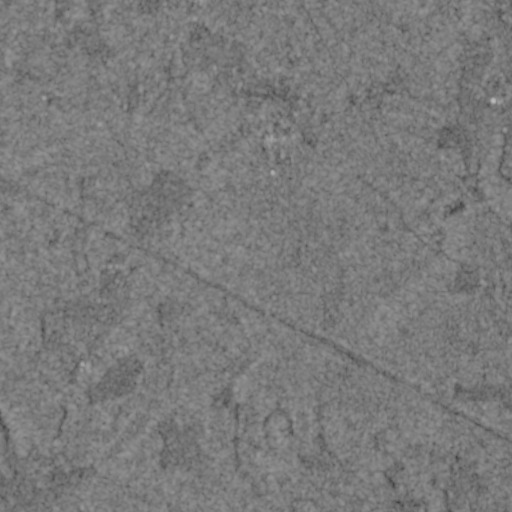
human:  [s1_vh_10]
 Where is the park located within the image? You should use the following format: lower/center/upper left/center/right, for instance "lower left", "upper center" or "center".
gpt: The park is located in the upper right of the image.
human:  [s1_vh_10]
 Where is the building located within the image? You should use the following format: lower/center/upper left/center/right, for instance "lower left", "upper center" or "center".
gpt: The building is located in the lower right of the image.
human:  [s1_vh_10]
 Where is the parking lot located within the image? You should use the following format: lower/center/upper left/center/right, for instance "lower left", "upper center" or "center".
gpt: There is no parking lot in the image.

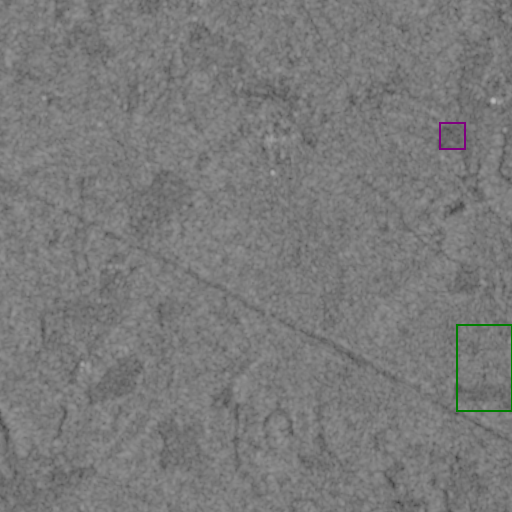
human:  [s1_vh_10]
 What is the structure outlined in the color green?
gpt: The structure outlined in green is a crop field.
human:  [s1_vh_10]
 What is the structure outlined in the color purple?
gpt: The structure outlined in purple is a park.
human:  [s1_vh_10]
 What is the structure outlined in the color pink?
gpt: There is no pink outline.